Question: I've question, I need create a new layout just only portrait for iPhone and iPad, so I am confuse which choose is correctly for it?
wRegular x hAny or wRegular x hCompact?

Thanks!
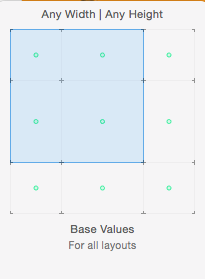
Answer: If you drag out the size blue square you get a helpful explanation for each of the sizes. For example: